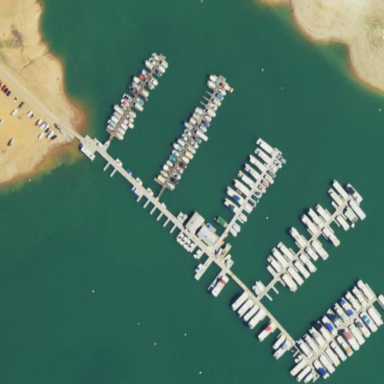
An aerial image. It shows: Marina on leisure land.